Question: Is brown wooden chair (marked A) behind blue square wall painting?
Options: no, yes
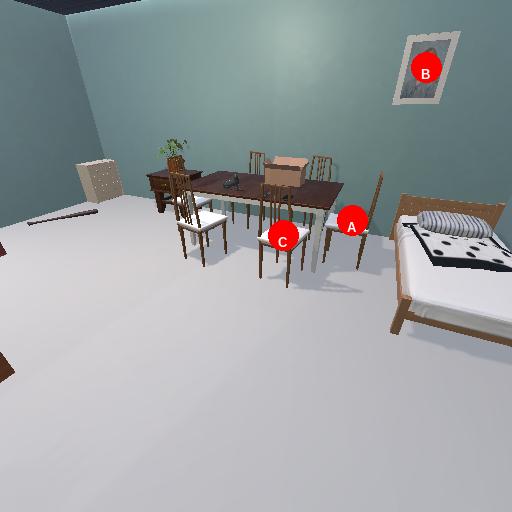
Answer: no